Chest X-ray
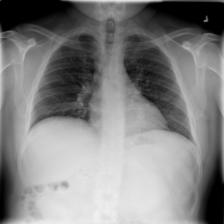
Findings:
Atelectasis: negative
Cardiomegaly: negative
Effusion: negative
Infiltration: negative
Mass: negative
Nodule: negative
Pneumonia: negative
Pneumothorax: negative
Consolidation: negative
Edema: negative
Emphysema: negative
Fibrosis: negative
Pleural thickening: negative
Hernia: negative